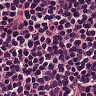
Metastatic tissue present: no